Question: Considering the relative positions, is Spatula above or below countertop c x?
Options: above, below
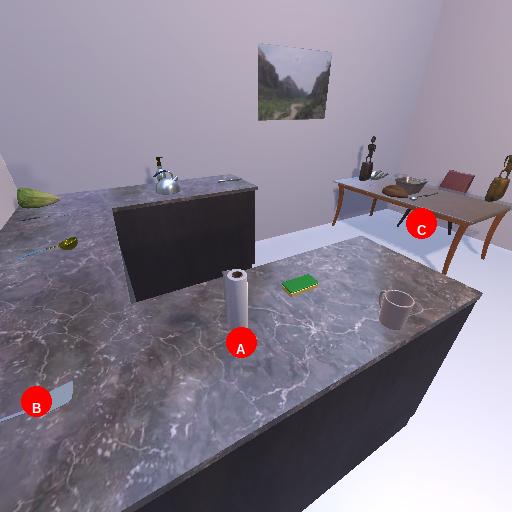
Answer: above